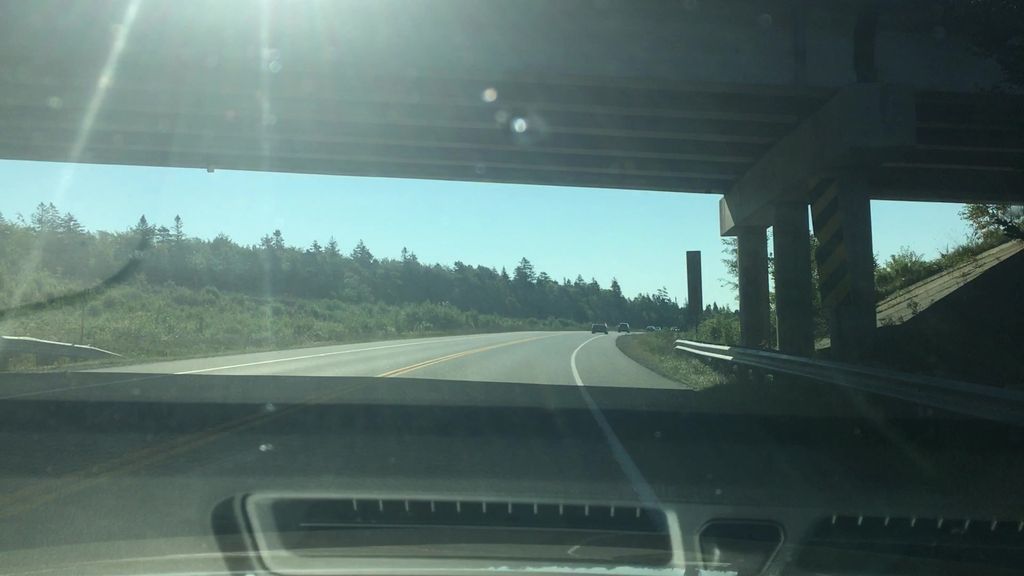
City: halifax